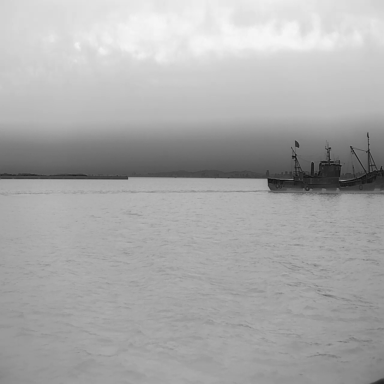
There are three bulk_carriers in the infrared image.